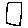
Label: square